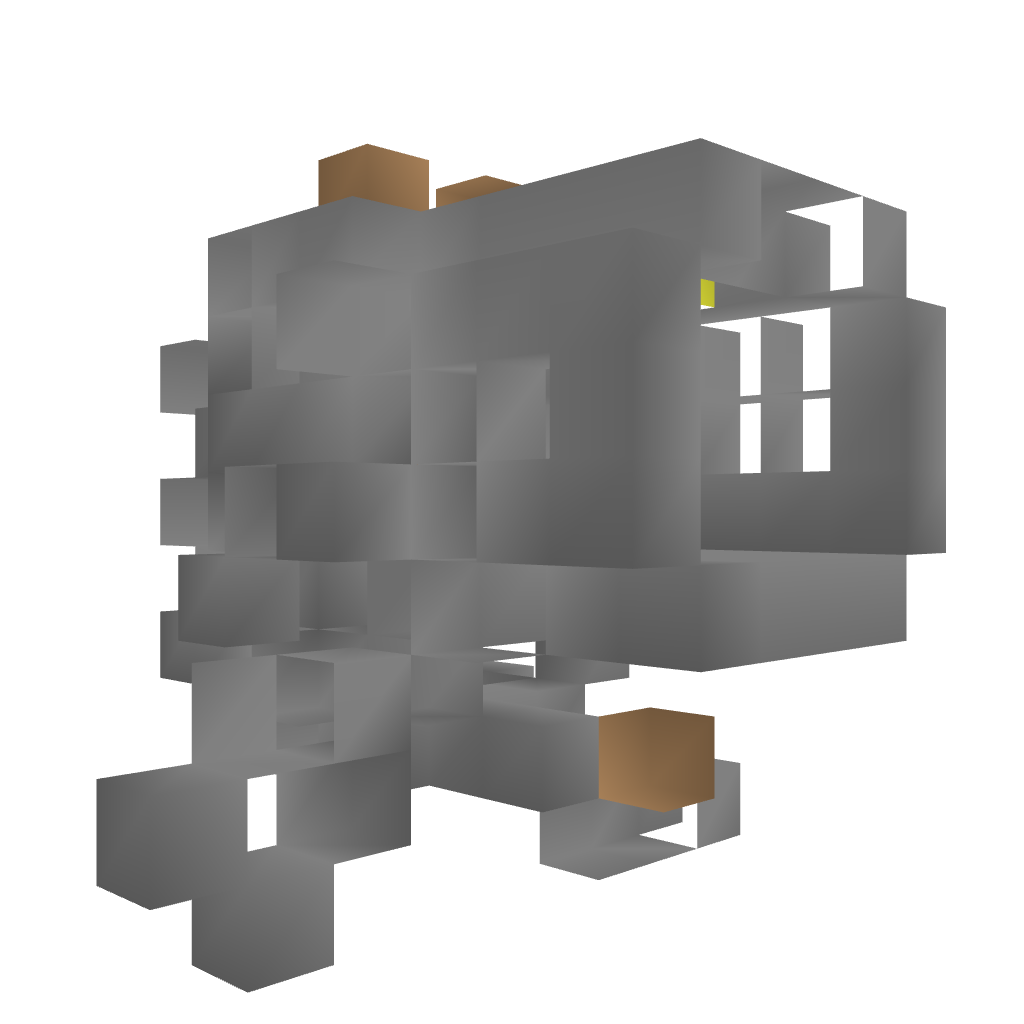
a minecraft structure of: Compact Vending Machine bad low quality